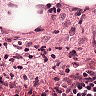
Metastatic tissue present: no